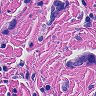
Metastatic tissue present: yes